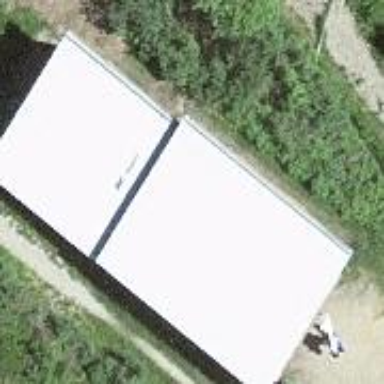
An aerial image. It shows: Garage building.